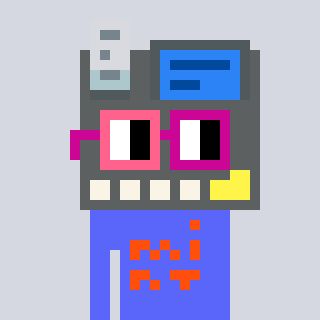
a pixel art character with square pink and red glasses, a cash register-shaped head and a purple-colored body on a cool background